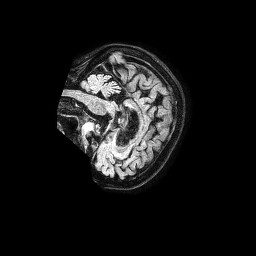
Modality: FLAIR
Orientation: sagittal
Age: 86
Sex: female
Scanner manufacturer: philips
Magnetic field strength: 1.5 T
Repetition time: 4.8 s
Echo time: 0.3 s